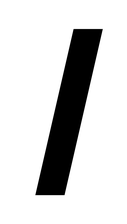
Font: InstrumentSans-Italic_SemiBold_Italic